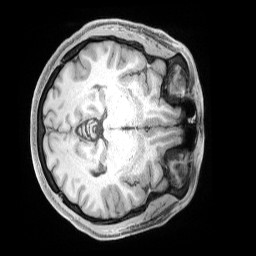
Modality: T1w
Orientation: axial
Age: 40
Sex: male
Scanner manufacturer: siemens
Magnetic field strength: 3 T
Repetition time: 2 s
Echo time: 0.00211 s